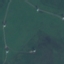
Land use / land cover class: Pasture